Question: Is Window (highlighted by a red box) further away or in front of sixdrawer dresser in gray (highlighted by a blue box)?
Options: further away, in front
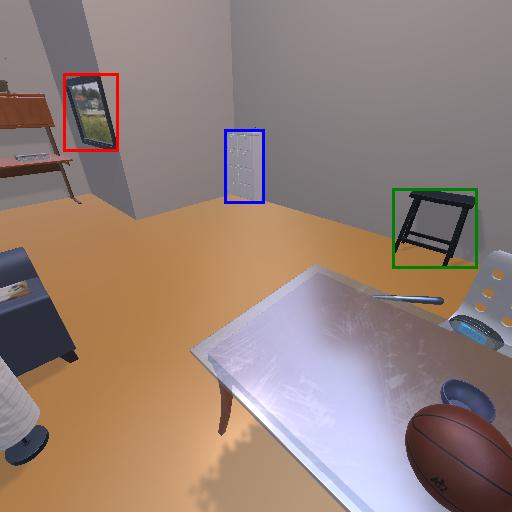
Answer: further away